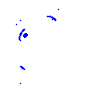
Particle: kaon